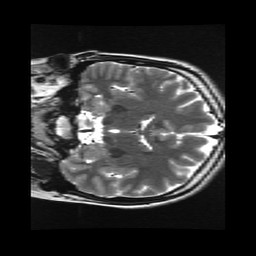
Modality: T2w
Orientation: coronal
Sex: female
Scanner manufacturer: ge
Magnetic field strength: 3 T
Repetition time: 5 s
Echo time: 0.1019 s